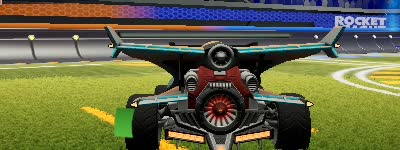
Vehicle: aftershock